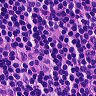
Metastatic tissue present: no